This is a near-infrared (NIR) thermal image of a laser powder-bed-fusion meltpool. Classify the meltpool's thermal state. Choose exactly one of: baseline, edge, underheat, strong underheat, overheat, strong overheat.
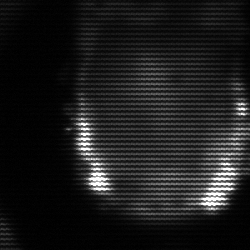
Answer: baseline